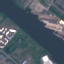
Label: River